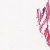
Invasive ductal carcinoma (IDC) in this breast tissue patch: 0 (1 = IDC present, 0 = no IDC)